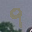
Label: 9